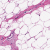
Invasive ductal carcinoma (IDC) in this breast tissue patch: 0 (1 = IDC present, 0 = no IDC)